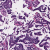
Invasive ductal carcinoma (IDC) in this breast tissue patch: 1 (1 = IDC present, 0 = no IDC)